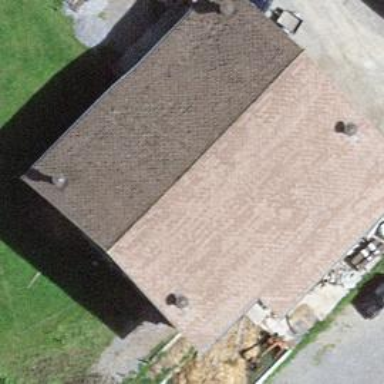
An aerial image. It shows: Farm auxiliary building with gabled roof.